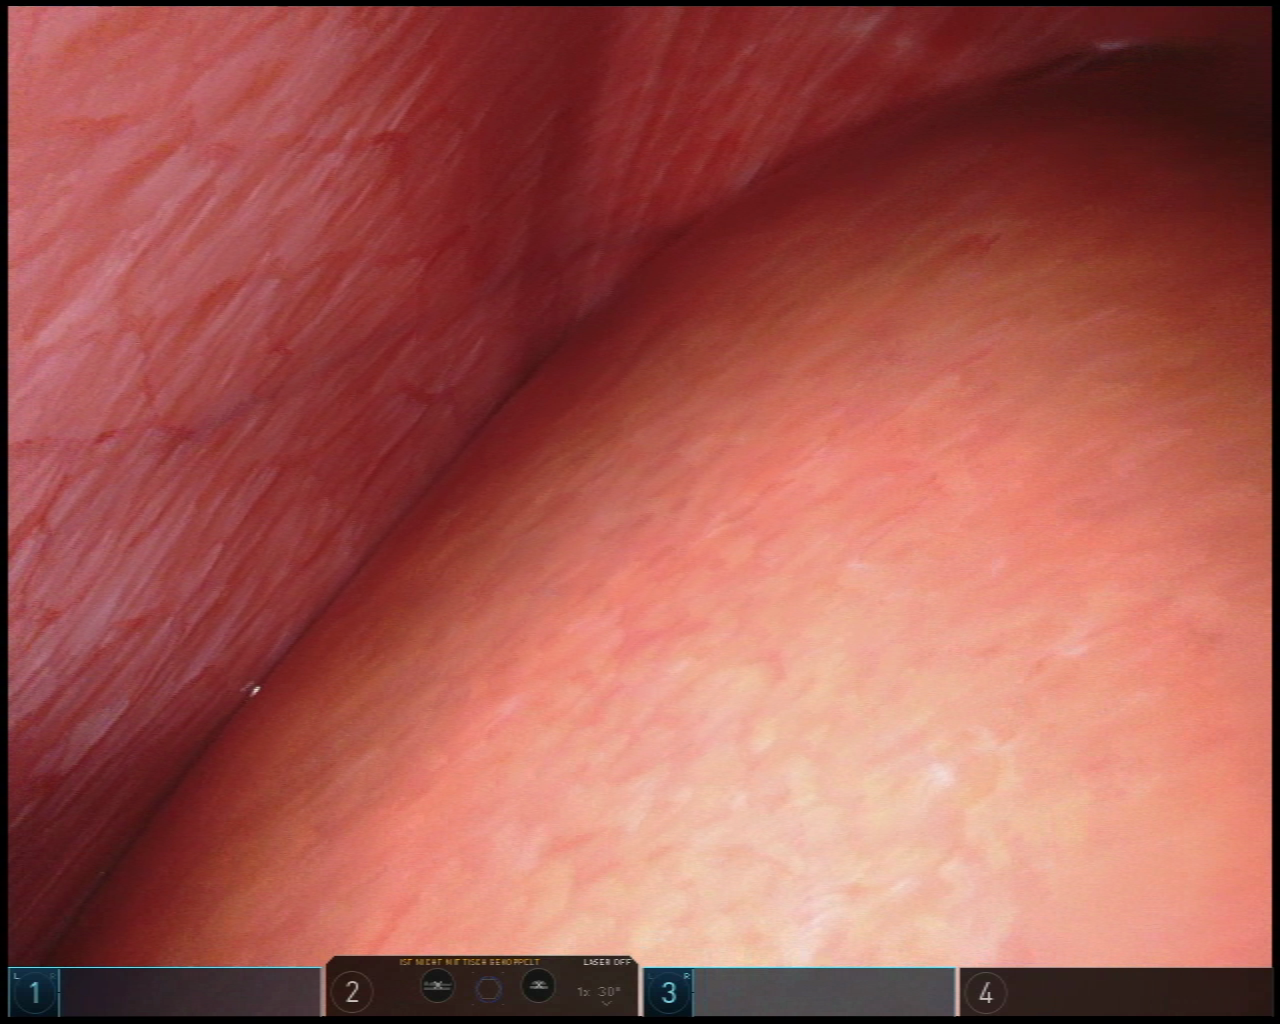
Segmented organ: liver
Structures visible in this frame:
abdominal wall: yes
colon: no
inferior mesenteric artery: no
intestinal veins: no
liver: yes
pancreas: no
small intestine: no
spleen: no
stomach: no
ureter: no
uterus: no
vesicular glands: no